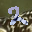
Label: 2